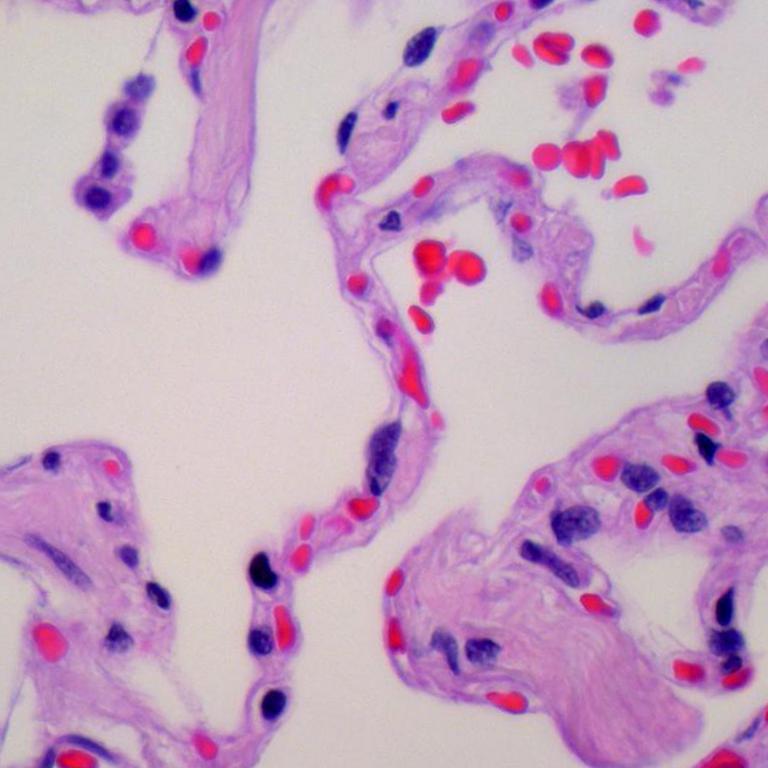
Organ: lung
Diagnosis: benign